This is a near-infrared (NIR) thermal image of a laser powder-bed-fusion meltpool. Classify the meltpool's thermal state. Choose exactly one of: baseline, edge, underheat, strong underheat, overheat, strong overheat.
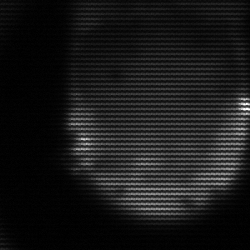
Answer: edge